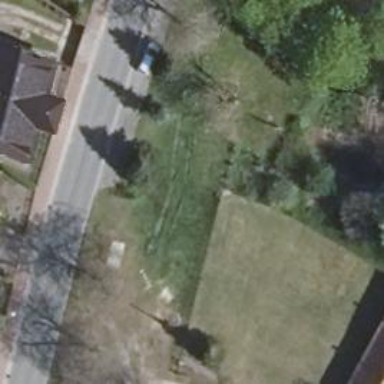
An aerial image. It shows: Evergreen broadleaved tree.